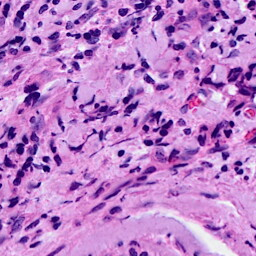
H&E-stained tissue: Breast